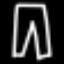
Label: pants